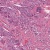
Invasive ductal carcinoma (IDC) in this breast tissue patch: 1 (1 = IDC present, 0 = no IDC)